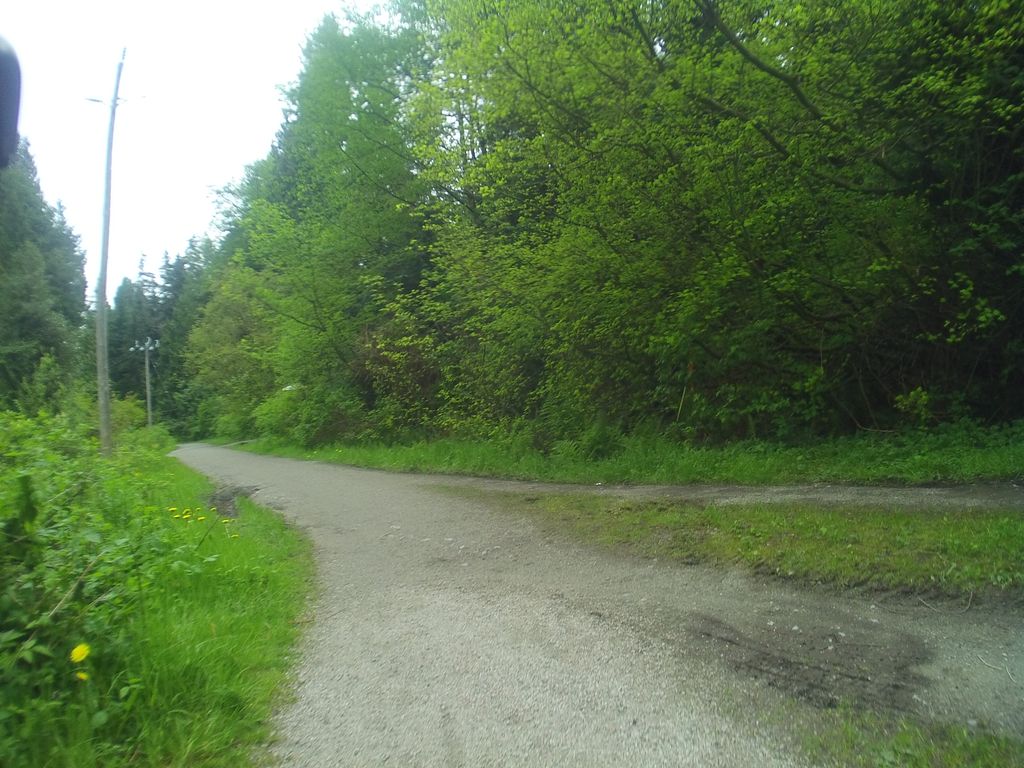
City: vancouver